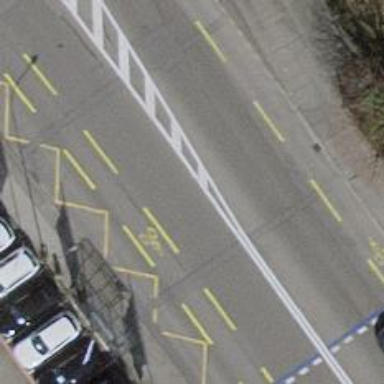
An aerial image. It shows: Secondary road with asphalt surface and designated cycle lane.